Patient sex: M
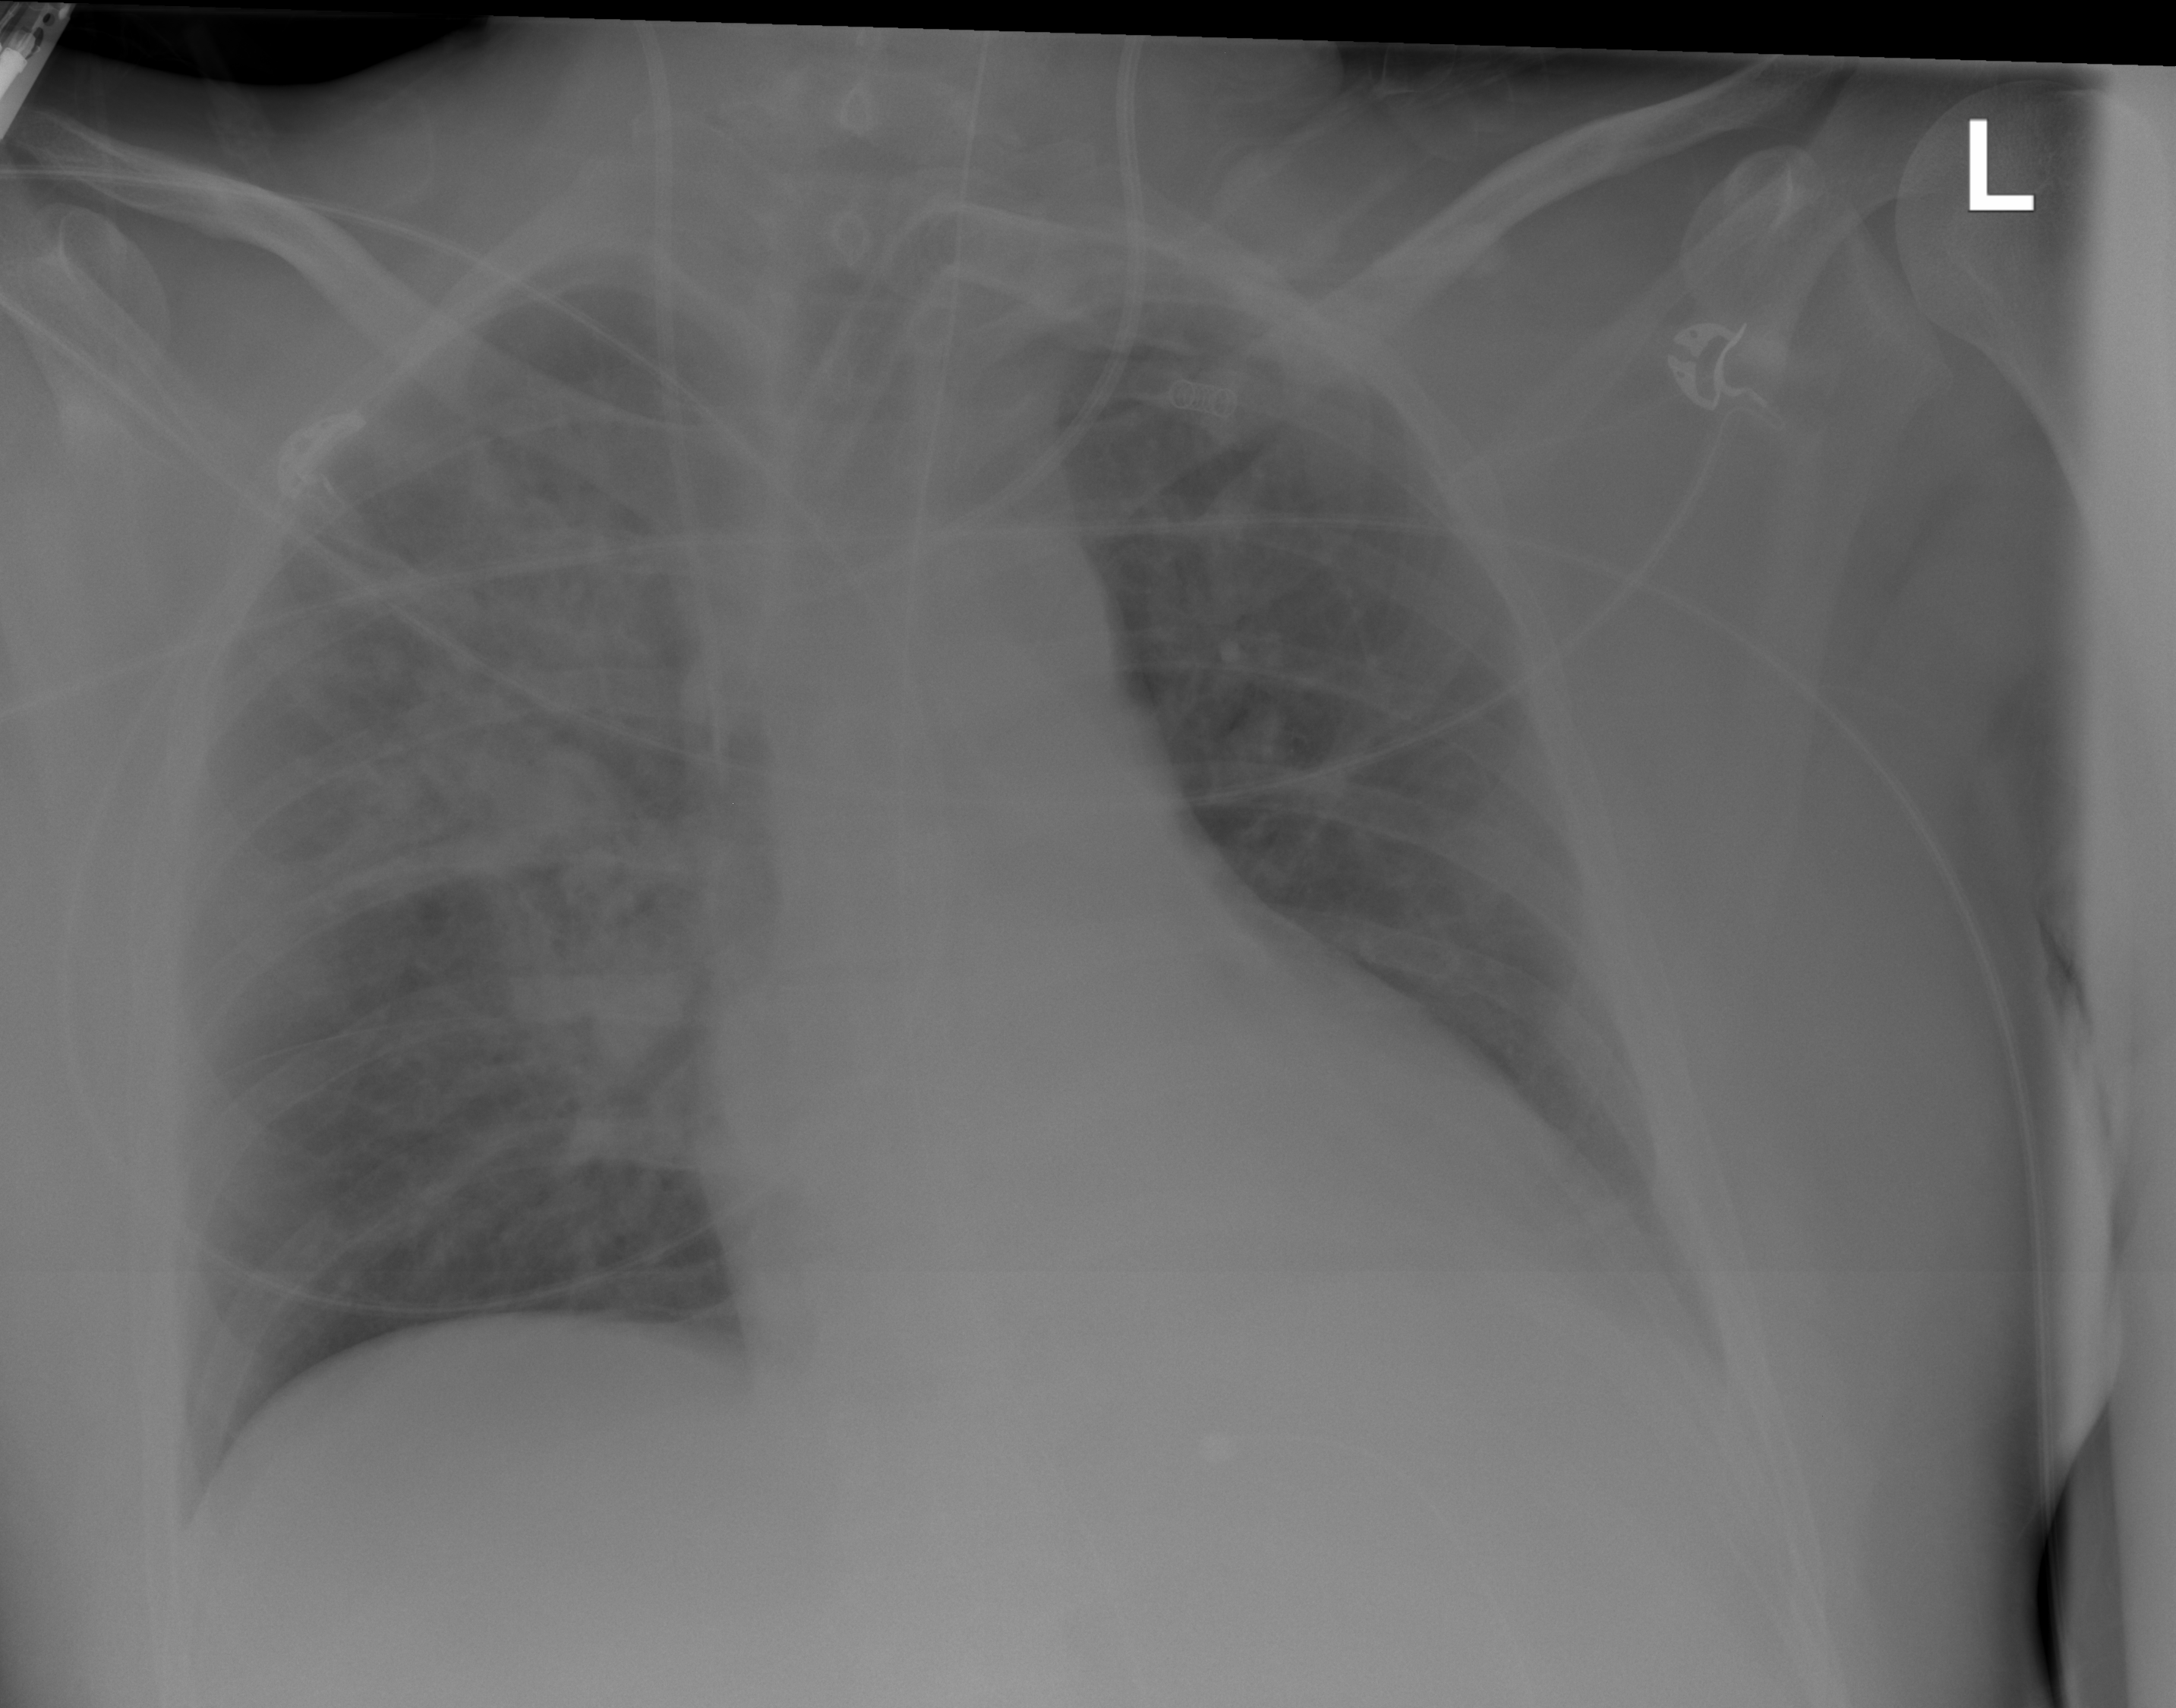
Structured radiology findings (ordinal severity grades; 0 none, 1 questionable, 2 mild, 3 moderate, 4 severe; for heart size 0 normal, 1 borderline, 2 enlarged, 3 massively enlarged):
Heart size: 2
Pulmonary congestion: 2
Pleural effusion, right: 0
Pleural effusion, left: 0
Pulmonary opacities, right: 3
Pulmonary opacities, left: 0
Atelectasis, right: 2
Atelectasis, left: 0